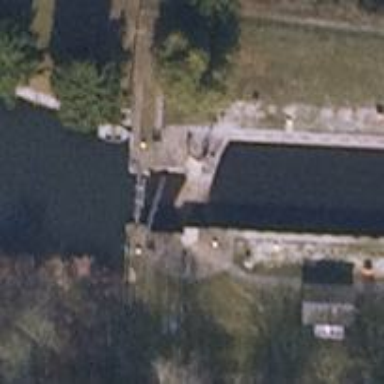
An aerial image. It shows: Lock gate on waterway.